【题型】解答题　【知识点】平面几何　【难度】medium
如图，在正方形 \(ABCD\) 中，\(P\) 是对角线 \(AC\) 上一点，\(PE\) 垂直 \(AB\) 于点 \(E\)，\(PF\) 垂直 \(BC\) 于点 \(F\).求证：\(PD \perp EF\).

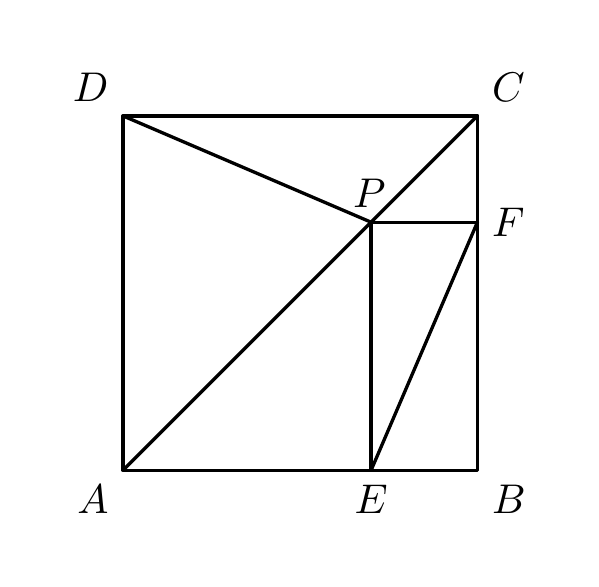
【解答】
{【答案】} 证明见解析

\vspace{1em}
{【分析】} 设\(\overrightarrow{AP} = \lambda \overrightarrow{AC}\)，借助正方形的性质与向量的线性运算可得\(\overrightarrow{PD} = -\lambda \overrightarrow{AB} + (1 - \lambda) \overrightarrow{AD}\)，\(\overrightarrow{EF} = (1 - \lambda) \overrightarrow{AB} + \lambda \overrightarrow{AD}\)，计算其数量积即可得证.

\vspace{1em}
{【详解】} 设\(\overrightarrow{AP} = \lambda \overrightarrow{AC}\)，由\(ABCD\)为正方形，则有\(\overrightarrow{AE} = \lambda \overrightarrow{AB}\)，\(\overrightarrow{BF} = \lambda \overrightarrow{BC}\)，

\vspace{1em}
则\(\overrightarrow{PD} = \overrightarrow{AD} - \overrightarrow{AP} = \overrightarrow{AD} - \lambda \overrightarrow{AC} = \overrightarrow{AD} - \lambda (\overrightarrow{AB} + \overrightarrow{AD}) = -\lambda \overrightarrow{AB} + (1 - \lambda) \overrightarrow{AD}\)，

\vspace{1em}
\(\overrightarrow{EF} = \overrightarrow{AF} - \overrightarrow{AE} = \overrightarrow{AB} + \lambda \overrightarrow{BC} - \lambda \overrightarrow{AB} = (1 - \lambda) \overrightarrow{AB} + \lambda \overrightarrow{AD}\)，

\vspace{1em}
故\(\overrightarrow{PD} \cdot \overrightarrow{EF} = \left[ -\lambda \overrightarrow{AB} + (1 - \lambda) \overrightarrow{AD} \right] \cdot \left[ (1 - \lambda) \overrightarrow{AB} + \lambda \overrightarrow{AD} \right]\)

\vspace{1em}
\(= \lambda (\lambda - 1) |\overrightarrow{AB}|^2 + \lambda (1 - \lambda) |\overrightarrow{AD}|^2 + (-2\lambda + 1) \cdot \overrightarrow{AB} \cdot \overrightarrow{AD}\)

\vspace{1em}
\(= \lambda (\lambda - 1) \left( |\overrightarrow{AB}|^2 - |\overrightarrow{AD}|^2 \right) + (-2\lambda + 1) \cdot \overrightarrow{AB} \cdot \overrightarrow{AD}\)

\vspace{1em}
\(= 0 + 0 = 0\)，故\(PD \perp EF\).